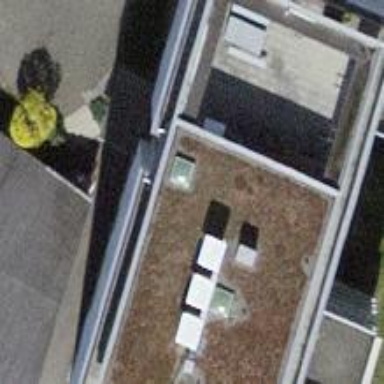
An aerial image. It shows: Residential building.